Interaction volume radius: 10 \u00c5
Interaction volume height: 25 \u00c5
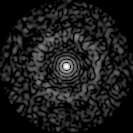
Disorder parameter: 0.8316